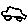
Label: car